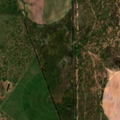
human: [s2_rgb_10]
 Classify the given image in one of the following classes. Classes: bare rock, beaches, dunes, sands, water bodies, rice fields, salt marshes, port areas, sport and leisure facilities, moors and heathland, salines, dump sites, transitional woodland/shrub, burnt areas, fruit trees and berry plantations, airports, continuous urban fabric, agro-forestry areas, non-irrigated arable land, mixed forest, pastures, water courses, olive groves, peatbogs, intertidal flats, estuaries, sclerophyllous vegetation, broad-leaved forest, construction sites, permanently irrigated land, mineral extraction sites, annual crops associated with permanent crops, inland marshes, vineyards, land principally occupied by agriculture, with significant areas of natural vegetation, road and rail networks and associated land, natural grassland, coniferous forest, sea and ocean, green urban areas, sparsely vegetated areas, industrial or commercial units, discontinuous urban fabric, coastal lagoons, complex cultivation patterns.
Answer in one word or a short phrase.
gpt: permanently irrigated land, agro-forestry areas